Question: I have been trying hard without success to add a little triangle under my square to act as a pointer like this:

My code by itself works, but whenever I try to add css to make this triangle nothing will appear. I think it has to do with before-after functions, but I'm not really getting it. Anyone can help me with that?
'''
<div id="slider_outer1">
<div class="slider_segment"><img src="myurl.com" alt="Nature" style="width:100%;"></div>
<div id="slider_marker1"></div>
</div>
<style>
.container {width:400px;}
#slider_outer1 {width: 98%;border: 5px solid #8f89ff; position: relative;display: inline-block; border-radius: 5px;}
.slider_segment {width: 100%; float: left; display: inline;}
#slider_marker1 {
position: absolute;
border: 2px solid #574fff;
height: 30px;
width: 5%;
top: 120px;
left: 57.25%;
text-align: center;
Margin-left: -10%;
padding: 5px 0px;
background: #ffffff;
border-radius: 5px;
}
div#slider_marker1:after {
content: "5";
font-size: 20px;
padding: 5px;
line-height: 30px;
font-family: sans-serif;
}
</style>
'''
edit: code of the triangle
'''
<div class="triangle-down"></div>
<style>
.triangle-down {
width: 0;
height: 0;
border-left: 15px solid transparent;
border-right: 15px solid transparent;
border-top: 20px solid #555;
}
</style>
'''
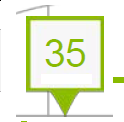
Answer: Generally in CSS triangles are made using borders, not before and after pseudo elements. To create a downward pointing triangle, you would create a top border of 'n' number of pixels, and left and right borders of that width and also transparent.
'''
<div id="slider_outer1">
<div class="slider_segment"><img src="myurl.png" alt="Nature" style="width:100%;"></div>
<div id="slider_marker1"><div id='triangle-down'></div></div>
</div>
<style>
.container {width:400px;}
#slider_outer1 {width: 98%;border: 5px solid #8f89ff; position: relative;display: inline-block; border-radius: 5px;}
.slider_segment {width: 100%; float: left; display: inline;}
#slider_marker1 {
position: absolute;
border: 2px solid #574fff;
height: 30px;
width: 5%;
top: 120px;
left: 57.25%;
text-align: center;
Margin-left: -10%;
padding: 5px 0px;
background: #ffffff;
border-radius: 5px;
}
#triangle-down {
position: absolute;
top: 40px;
right: 50%;
transform: translateX(50%);
width: 0;
height: 0;
border-left: 10px solid transparent;
border-right: 10px solid transparent;
border-top: 20px solid blue;
}
div#slider_marker1:after {
content: "5";
font-size: 20px;
padding: 5px;
line-height: 30px;
font-family: sans-serif;
}
</style>
'''
See my codepen here: <URL>